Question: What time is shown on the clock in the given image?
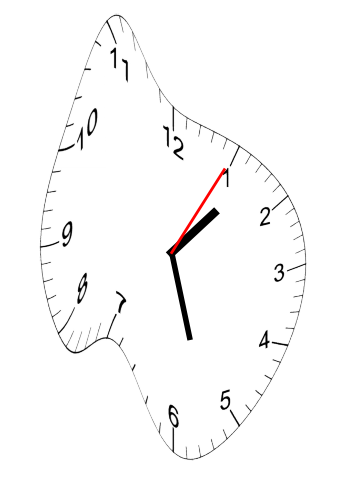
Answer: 01:27:05